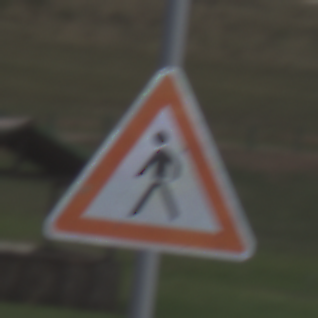
Verkehrszeichen: FussgaengerRechts
Umgebung: Outdoor, RoadRail
Tageszeit: SunriseSunset
Wetter: PartlyCloudy
Licht: Natural
Jahreszeit: NotSpecified
Kontrast: LowContrast